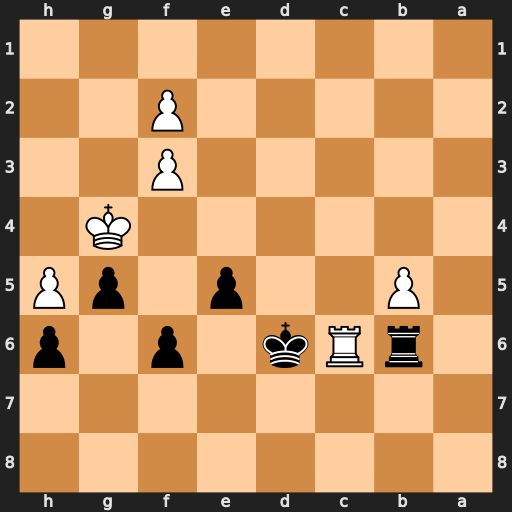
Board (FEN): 8/8/1rRk1p1p/1P2p1pP/6K1/5P2/5P2/8
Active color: b
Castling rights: -
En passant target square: -
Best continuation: Rxc6 bxc6 Ke6